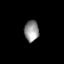
Tissue: lung
Cell type: Others
Senescence score: 0.2083
Nuclear area (px): 299
Mean DAPI intensity: 145.967